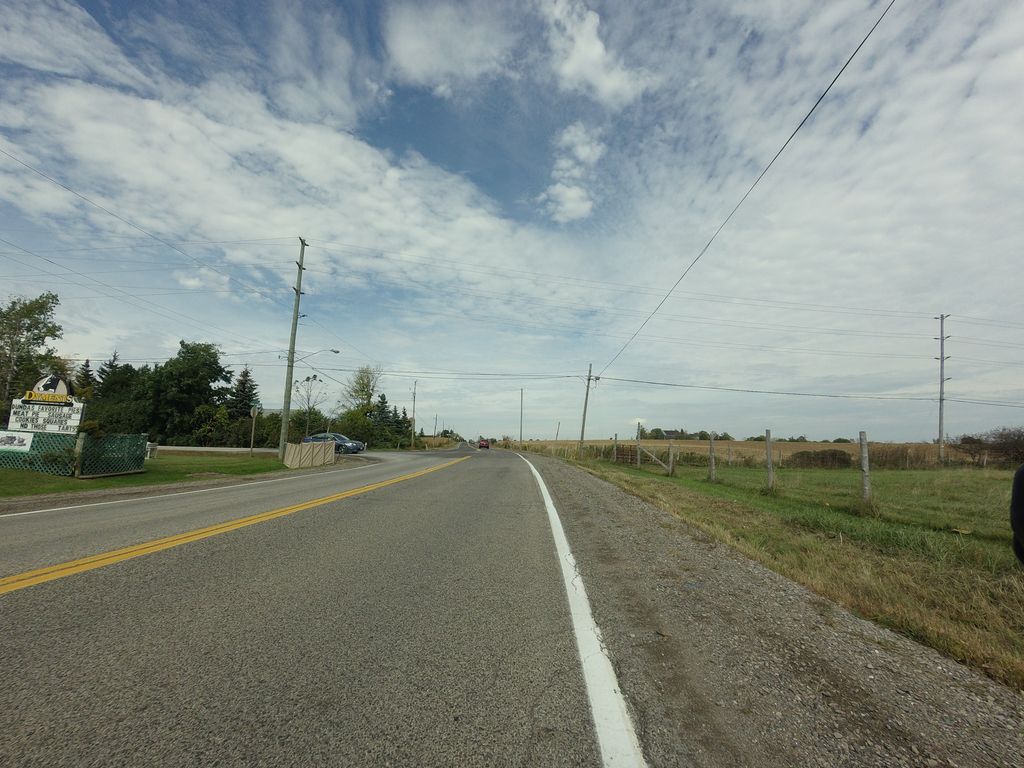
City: hamilton